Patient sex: M
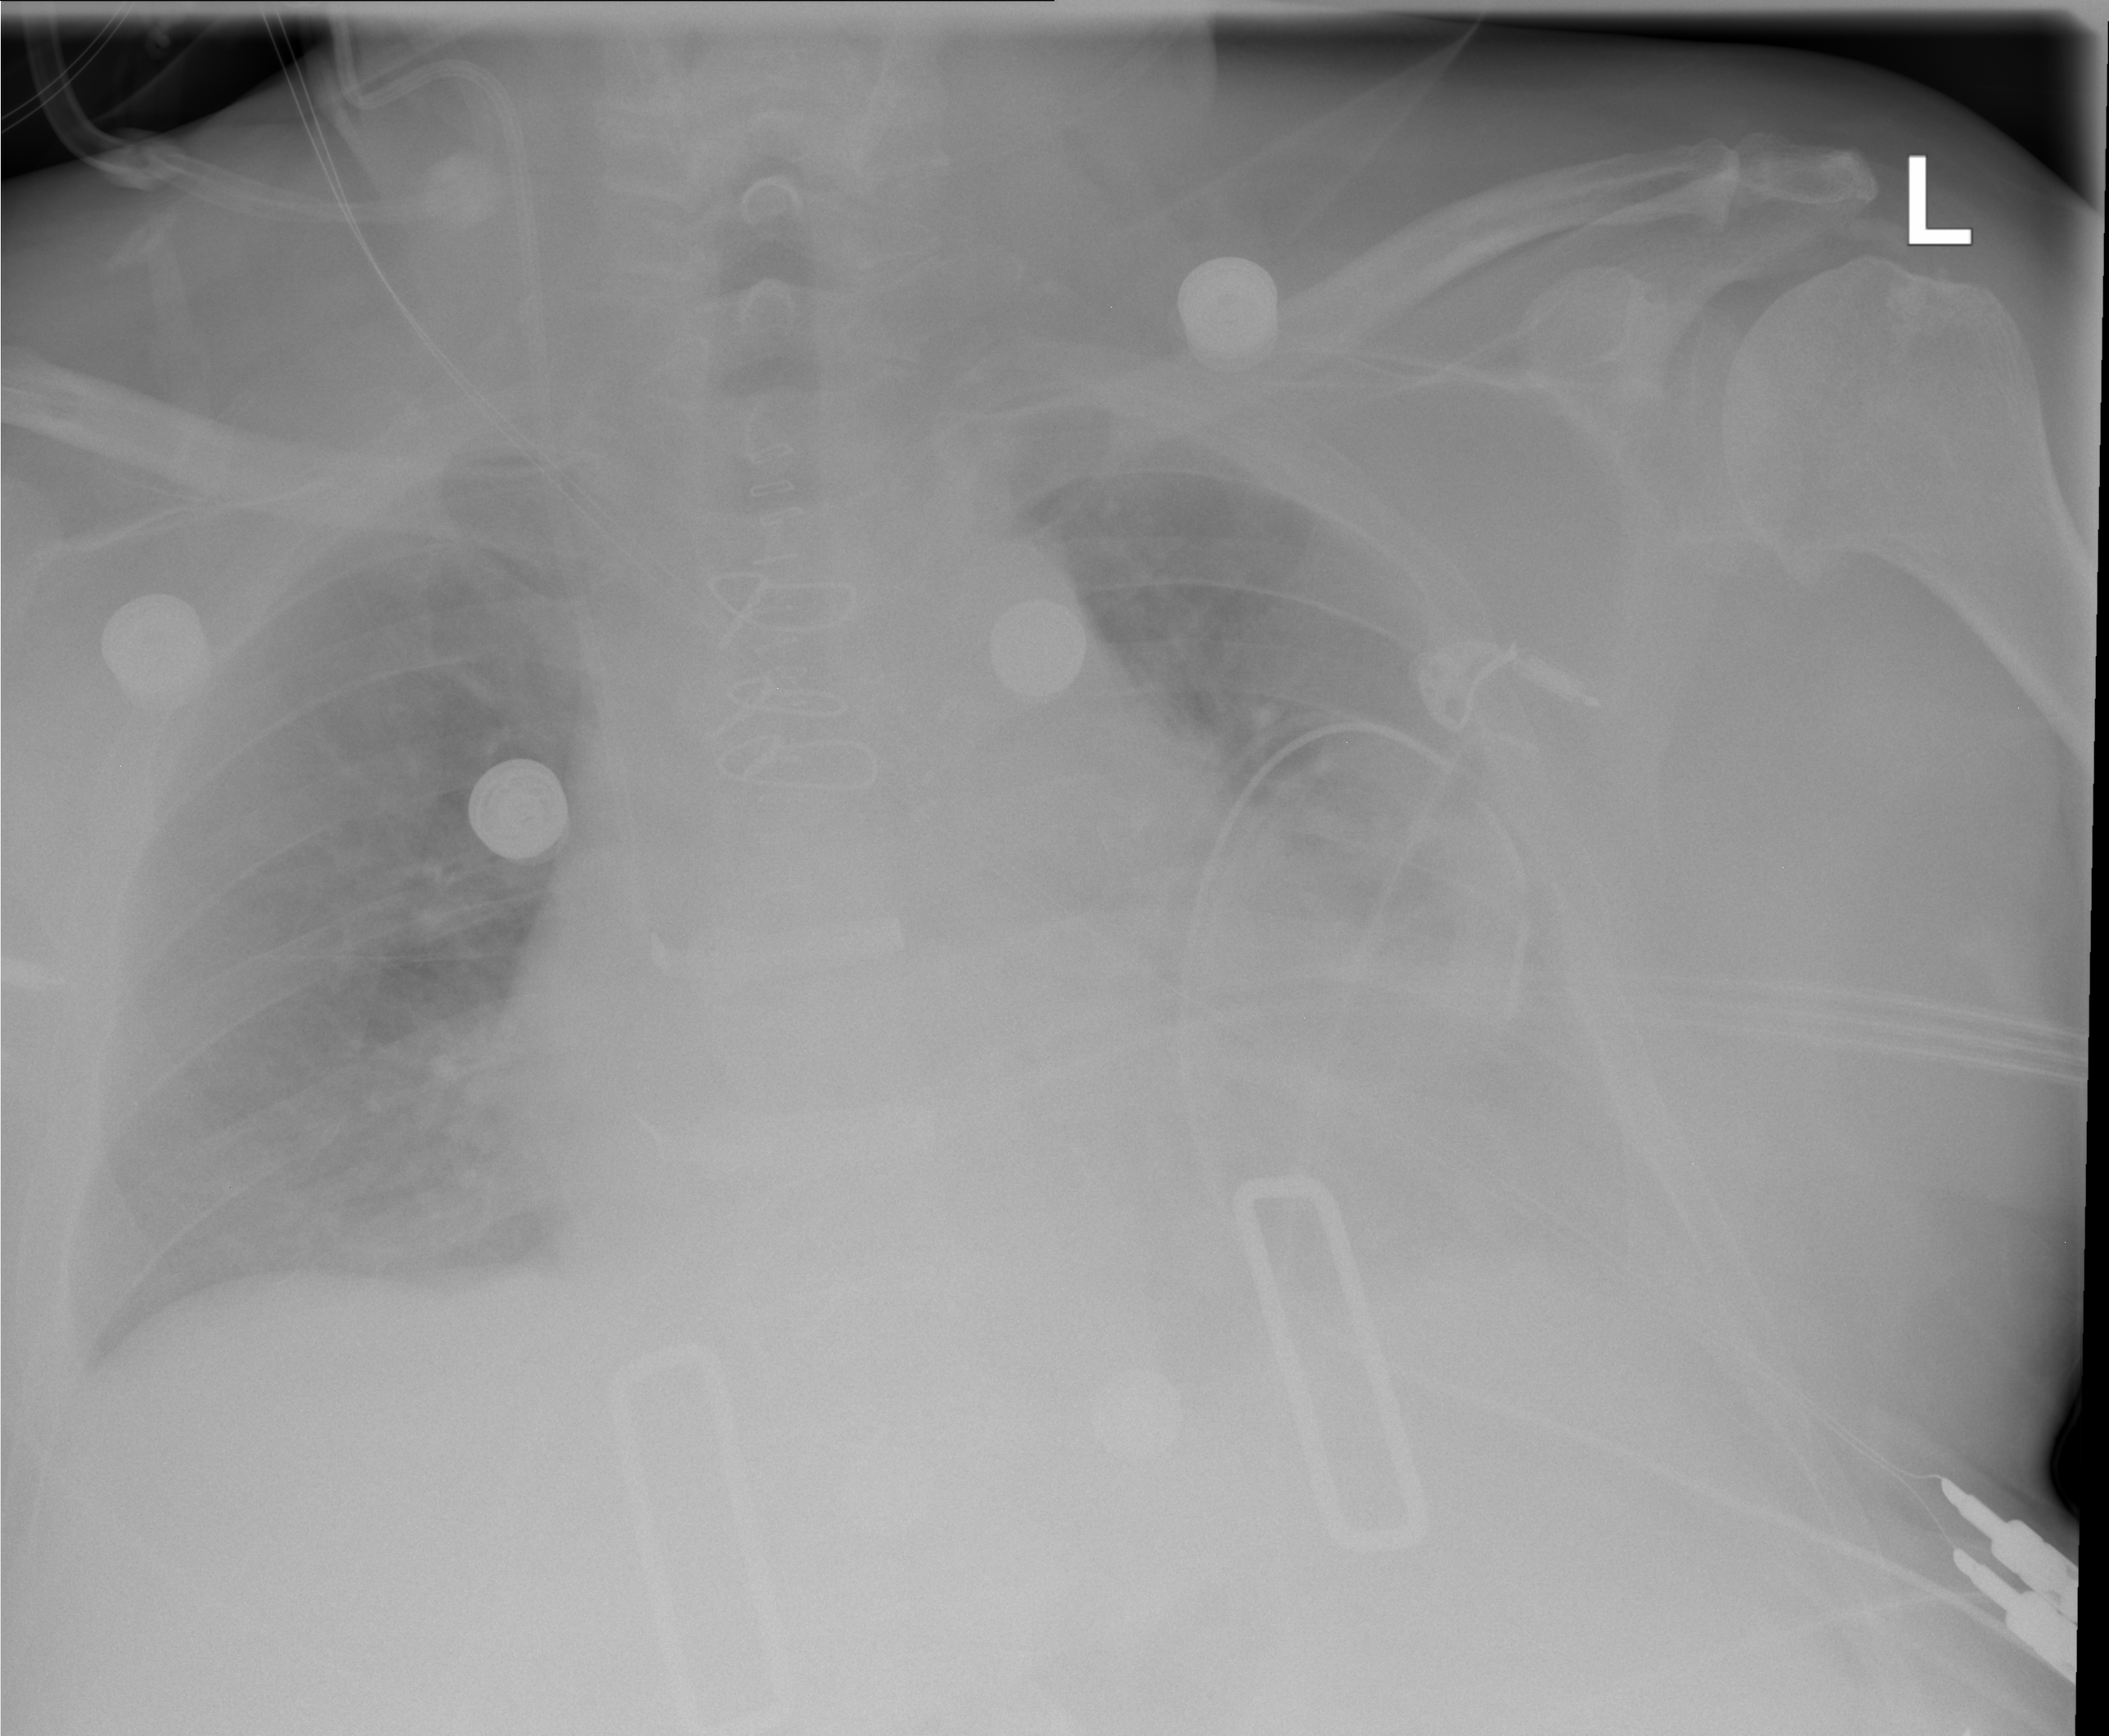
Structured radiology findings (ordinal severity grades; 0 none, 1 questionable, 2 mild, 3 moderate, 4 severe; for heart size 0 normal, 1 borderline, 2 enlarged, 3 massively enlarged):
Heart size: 2
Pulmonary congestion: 0
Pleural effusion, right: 1
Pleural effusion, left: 3
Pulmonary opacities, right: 0
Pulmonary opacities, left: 0
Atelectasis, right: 1
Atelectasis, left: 3